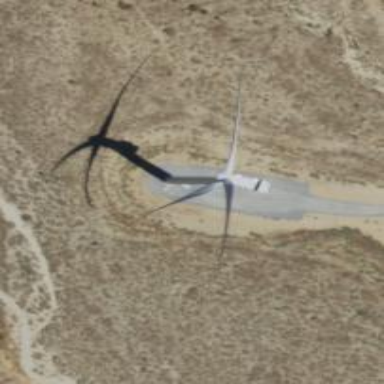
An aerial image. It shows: Wind generator powered by Vestas horizontal axis wind turbine.